Interaction volume radius: 10 \u00c5
Interaction volume height: 15 \u00c5
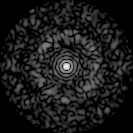
Disorder parameter: 0.8574